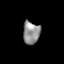
Tissue: lung
Cell type: T cells
Senescence score: 0.2138
Nuclear area (px): 379
Mean DAPI intensity: 143.303